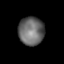
Tissue: lung
Cell type: Epithelial cells
Senescence score: 0.2355
Nuclear area (px): 710
Mean DAPI intensity: 104.704